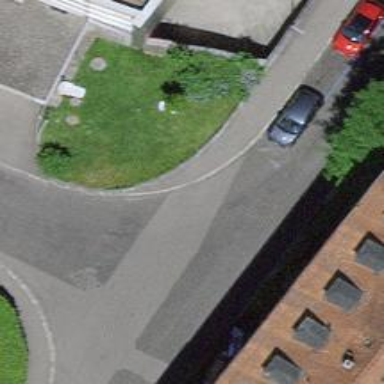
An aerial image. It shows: Kerb serving as barrier.